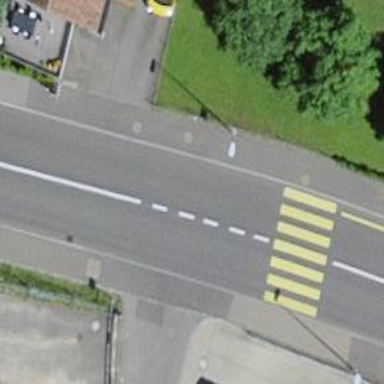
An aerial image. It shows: Uncontrolled zebra crossing on the road.